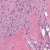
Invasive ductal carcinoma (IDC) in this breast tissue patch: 0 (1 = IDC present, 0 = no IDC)